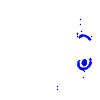
Particle: electron